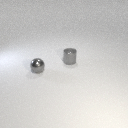
small gray metal sphere in front of small gray metal cylinder